Question: Is there a built-in class in iOS, which could be used to represent a position in a grid?
I.e. something like 'CGPoint', but with integer members instead of floats.
I've searched in <URL>.
I know I can create my custom class myself, but I'm hoping for a useful "builtin" class with nice methods.
I need it for <URL> to represent tile positions:

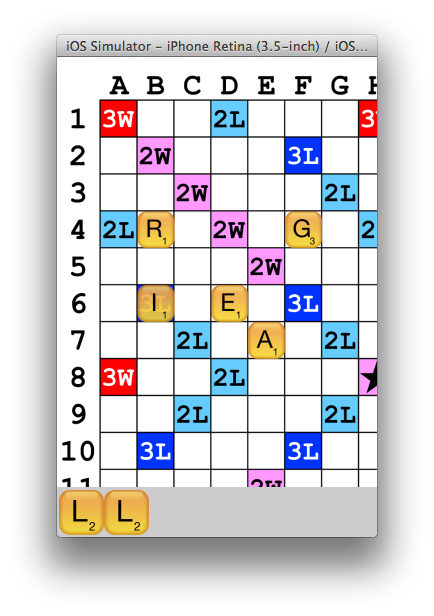
Answer: As Martin R points out CGPoint is a <URL>, not a class. That being said, there is no built in method for this. You could use CGPoint an just cast accordingly throughout your code, or you can define your own struct like this:
'''
struct CGIntegerPoint {
NSInteger xPos;
NSInteger yPos;
};
typedef struct CGIntegerPoint CGIntegerPoint;
CG_INLINE CGIntegerPoint CGIntegerPointMake(NSInteger x, NSInteger y) {
CGIntegerPoint point;
point.xPos = x;
point.yPos = y;
return point;
}
'''
This now gives you a new declared type CGIntegerPoint, and a corresponding static inline function CGIntegerPointMake() which takes two arguments (x,y) and returns a CGIntegerPoint.
In the future, you may find it helpful to command-click on types in Xcode. Doing so will jump you to the type's definition, which in this case, is also it's implementation.